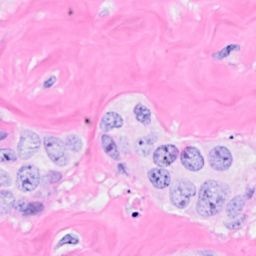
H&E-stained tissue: Breast